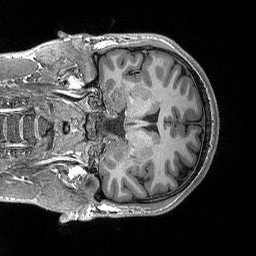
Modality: T1w
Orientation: coronal
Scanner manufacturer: siemens
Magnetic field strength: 3 T
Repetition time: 2.3 s
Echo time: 0.00298 s